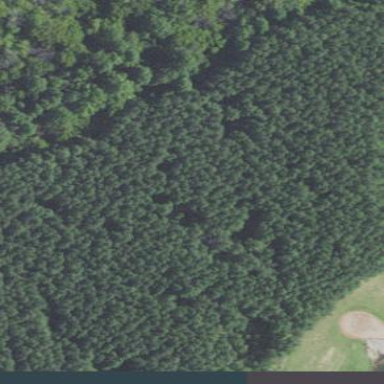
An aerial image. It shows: Orchard filled with oak trees.